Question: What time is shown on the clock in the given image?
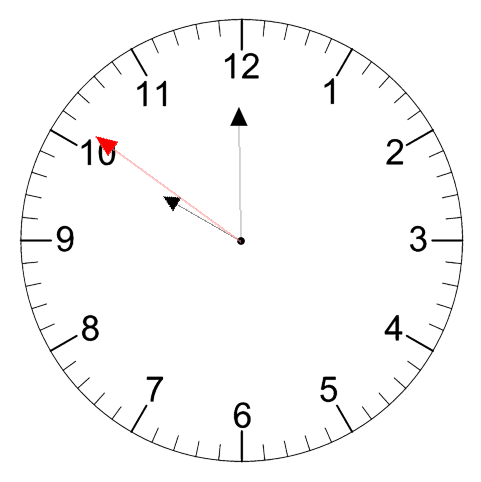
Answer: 09:59:51